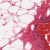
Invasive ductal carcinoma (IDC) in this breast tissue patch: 0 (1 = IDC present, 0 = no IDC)